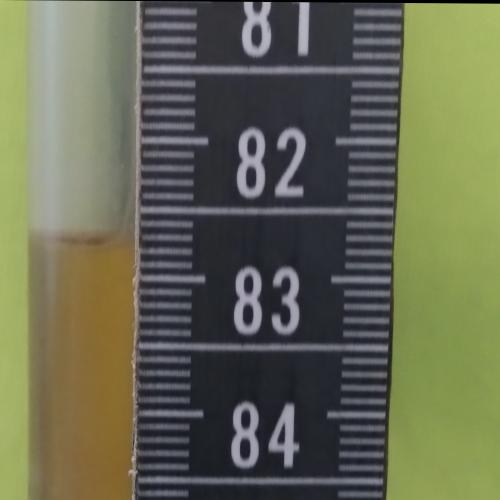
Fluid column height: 82.7 cm